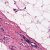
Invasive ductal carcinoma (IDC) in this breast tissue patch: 0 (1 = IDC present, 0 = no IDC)